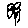
Label: flower